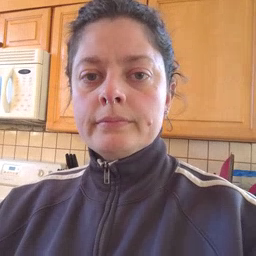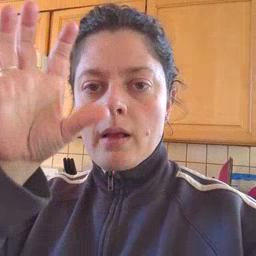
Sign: cloud